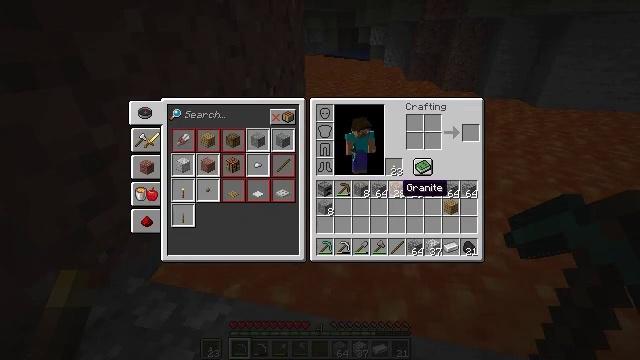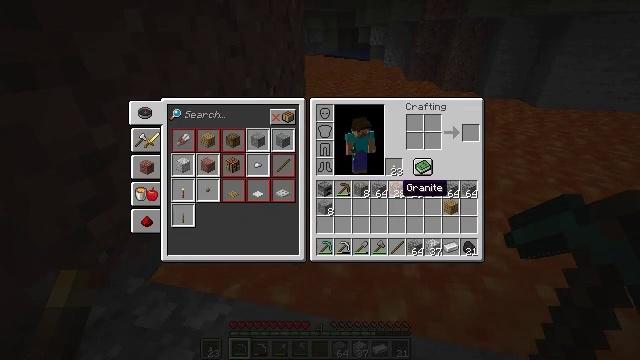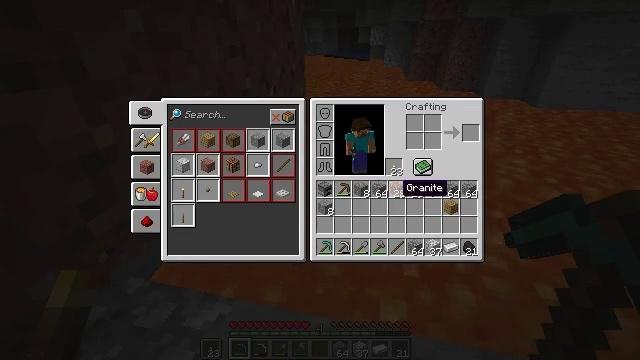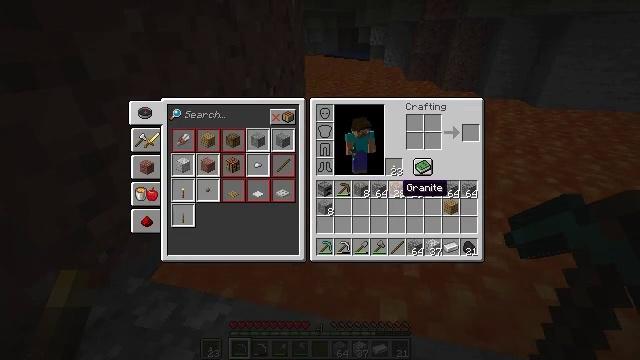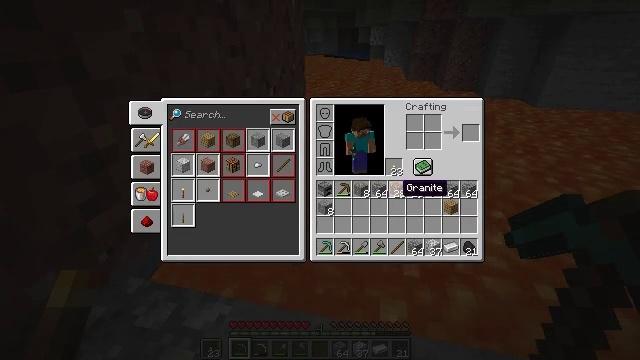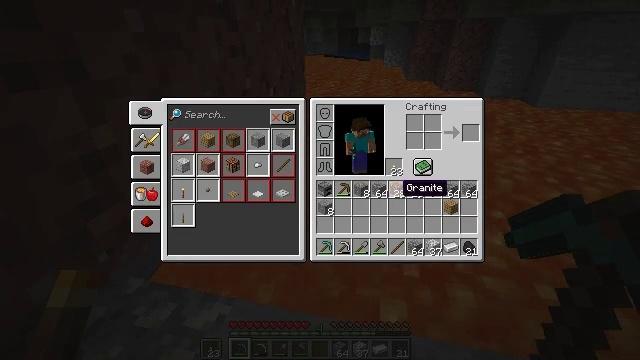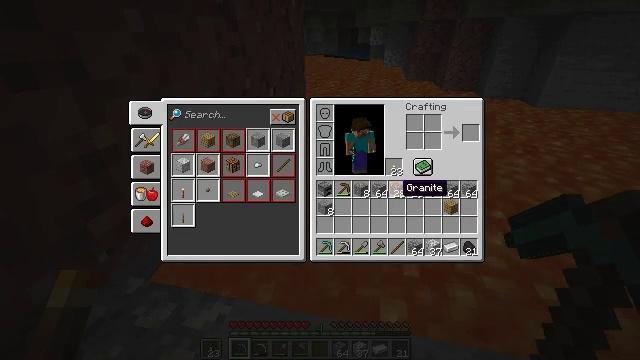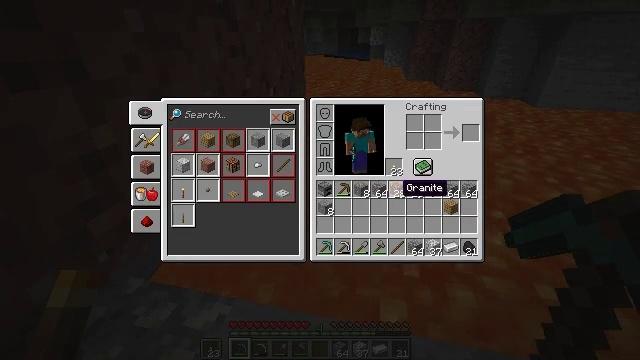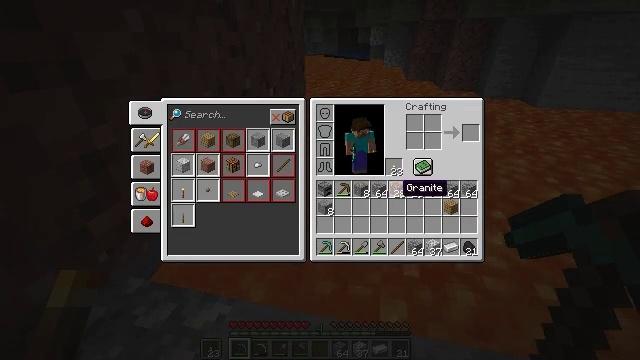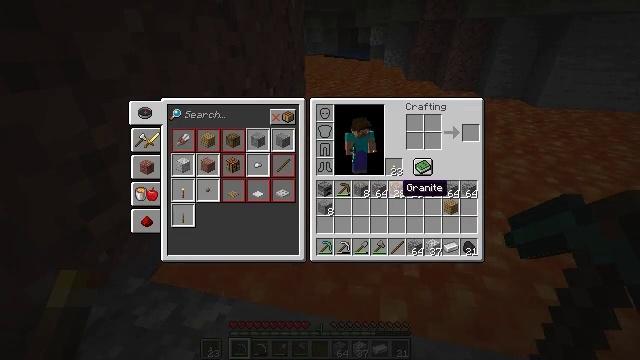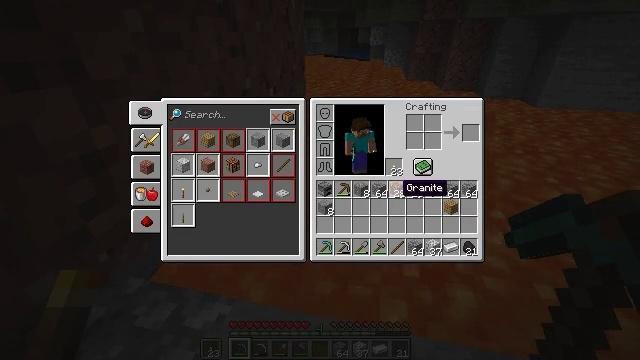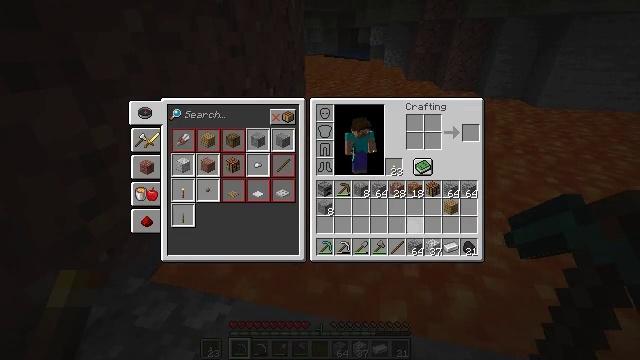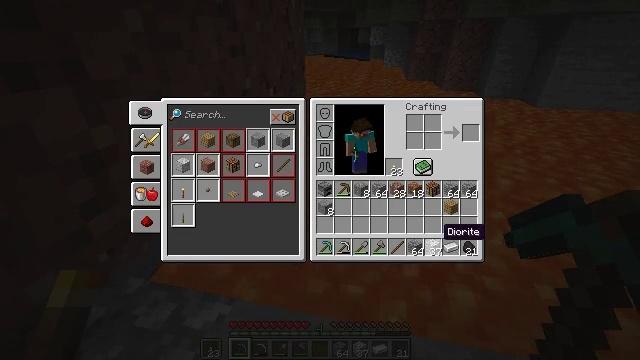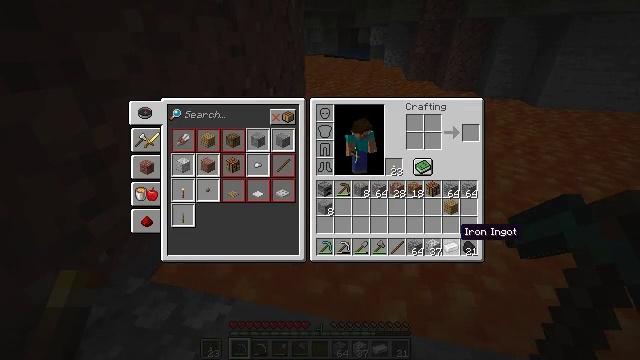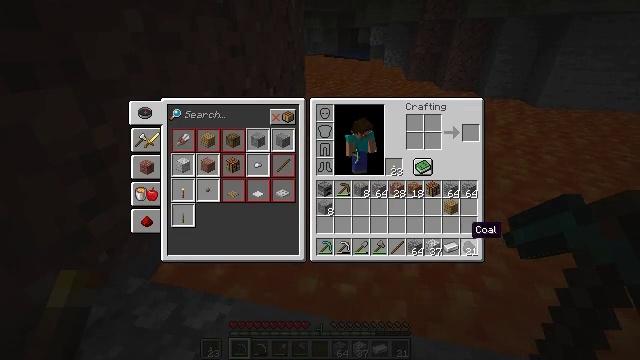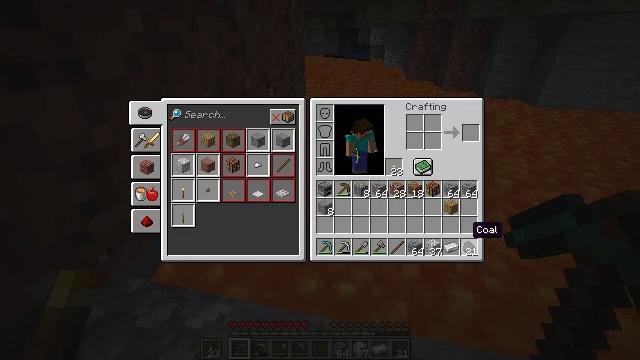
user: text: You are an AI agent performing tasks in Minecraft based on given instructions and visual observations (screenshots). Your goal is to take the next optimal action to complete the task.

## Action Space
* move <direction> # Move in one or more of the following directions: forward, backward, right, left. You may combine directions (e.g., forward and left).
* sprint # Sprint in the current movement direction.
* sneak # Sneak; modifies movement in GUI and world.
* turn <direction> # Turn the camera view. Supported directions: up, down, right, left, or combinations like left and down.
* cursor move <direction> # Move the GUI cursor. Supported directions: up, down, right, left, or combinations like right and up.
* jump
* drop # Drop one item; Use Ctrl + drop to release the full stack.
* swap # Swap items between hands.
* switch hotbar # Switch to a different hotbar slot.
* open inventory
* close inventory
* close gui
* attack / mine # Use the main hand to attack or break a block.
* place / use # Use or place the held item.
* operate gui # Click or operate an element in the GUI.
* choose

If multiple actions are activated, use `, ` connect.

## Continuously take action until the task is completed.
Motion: motion action
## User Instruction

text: Collect granite for building materials.
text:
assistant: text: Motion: no_op
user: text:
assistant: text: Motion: no_op
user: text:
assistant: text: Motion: no_op
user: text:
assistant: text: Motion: no_op
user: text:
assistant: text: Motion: no_op
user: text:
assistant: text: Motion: no_op
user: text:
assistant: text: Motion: no_op
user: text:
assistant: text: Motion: no_op
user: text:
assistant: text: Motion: no_op
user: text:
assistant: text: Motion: no_op
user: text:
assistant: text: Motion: turn right and down
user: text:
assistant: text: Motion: turn right and down
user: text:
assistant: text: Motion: turn right
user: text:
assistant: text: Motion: no_op
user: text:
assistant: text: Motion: no_op
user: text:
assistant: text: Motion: no_op
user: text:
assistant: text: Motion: no_op
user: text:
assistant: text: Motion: no_op
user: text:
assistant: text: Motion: no_op
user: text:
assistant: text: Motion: no_op
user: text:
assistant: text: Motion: no_op
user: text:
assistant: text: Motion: no_op
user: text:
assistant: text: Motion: no_op
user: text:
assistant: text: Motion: no_op
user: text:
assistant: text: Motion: no_op
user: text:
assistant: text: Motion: no_op
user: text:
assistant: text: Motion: no_op
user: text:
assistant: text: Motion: no_op
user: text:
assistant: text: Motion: no_op
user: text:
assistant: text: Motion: no_op